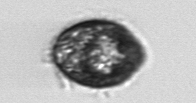
Label: Pleuronema